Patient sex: F
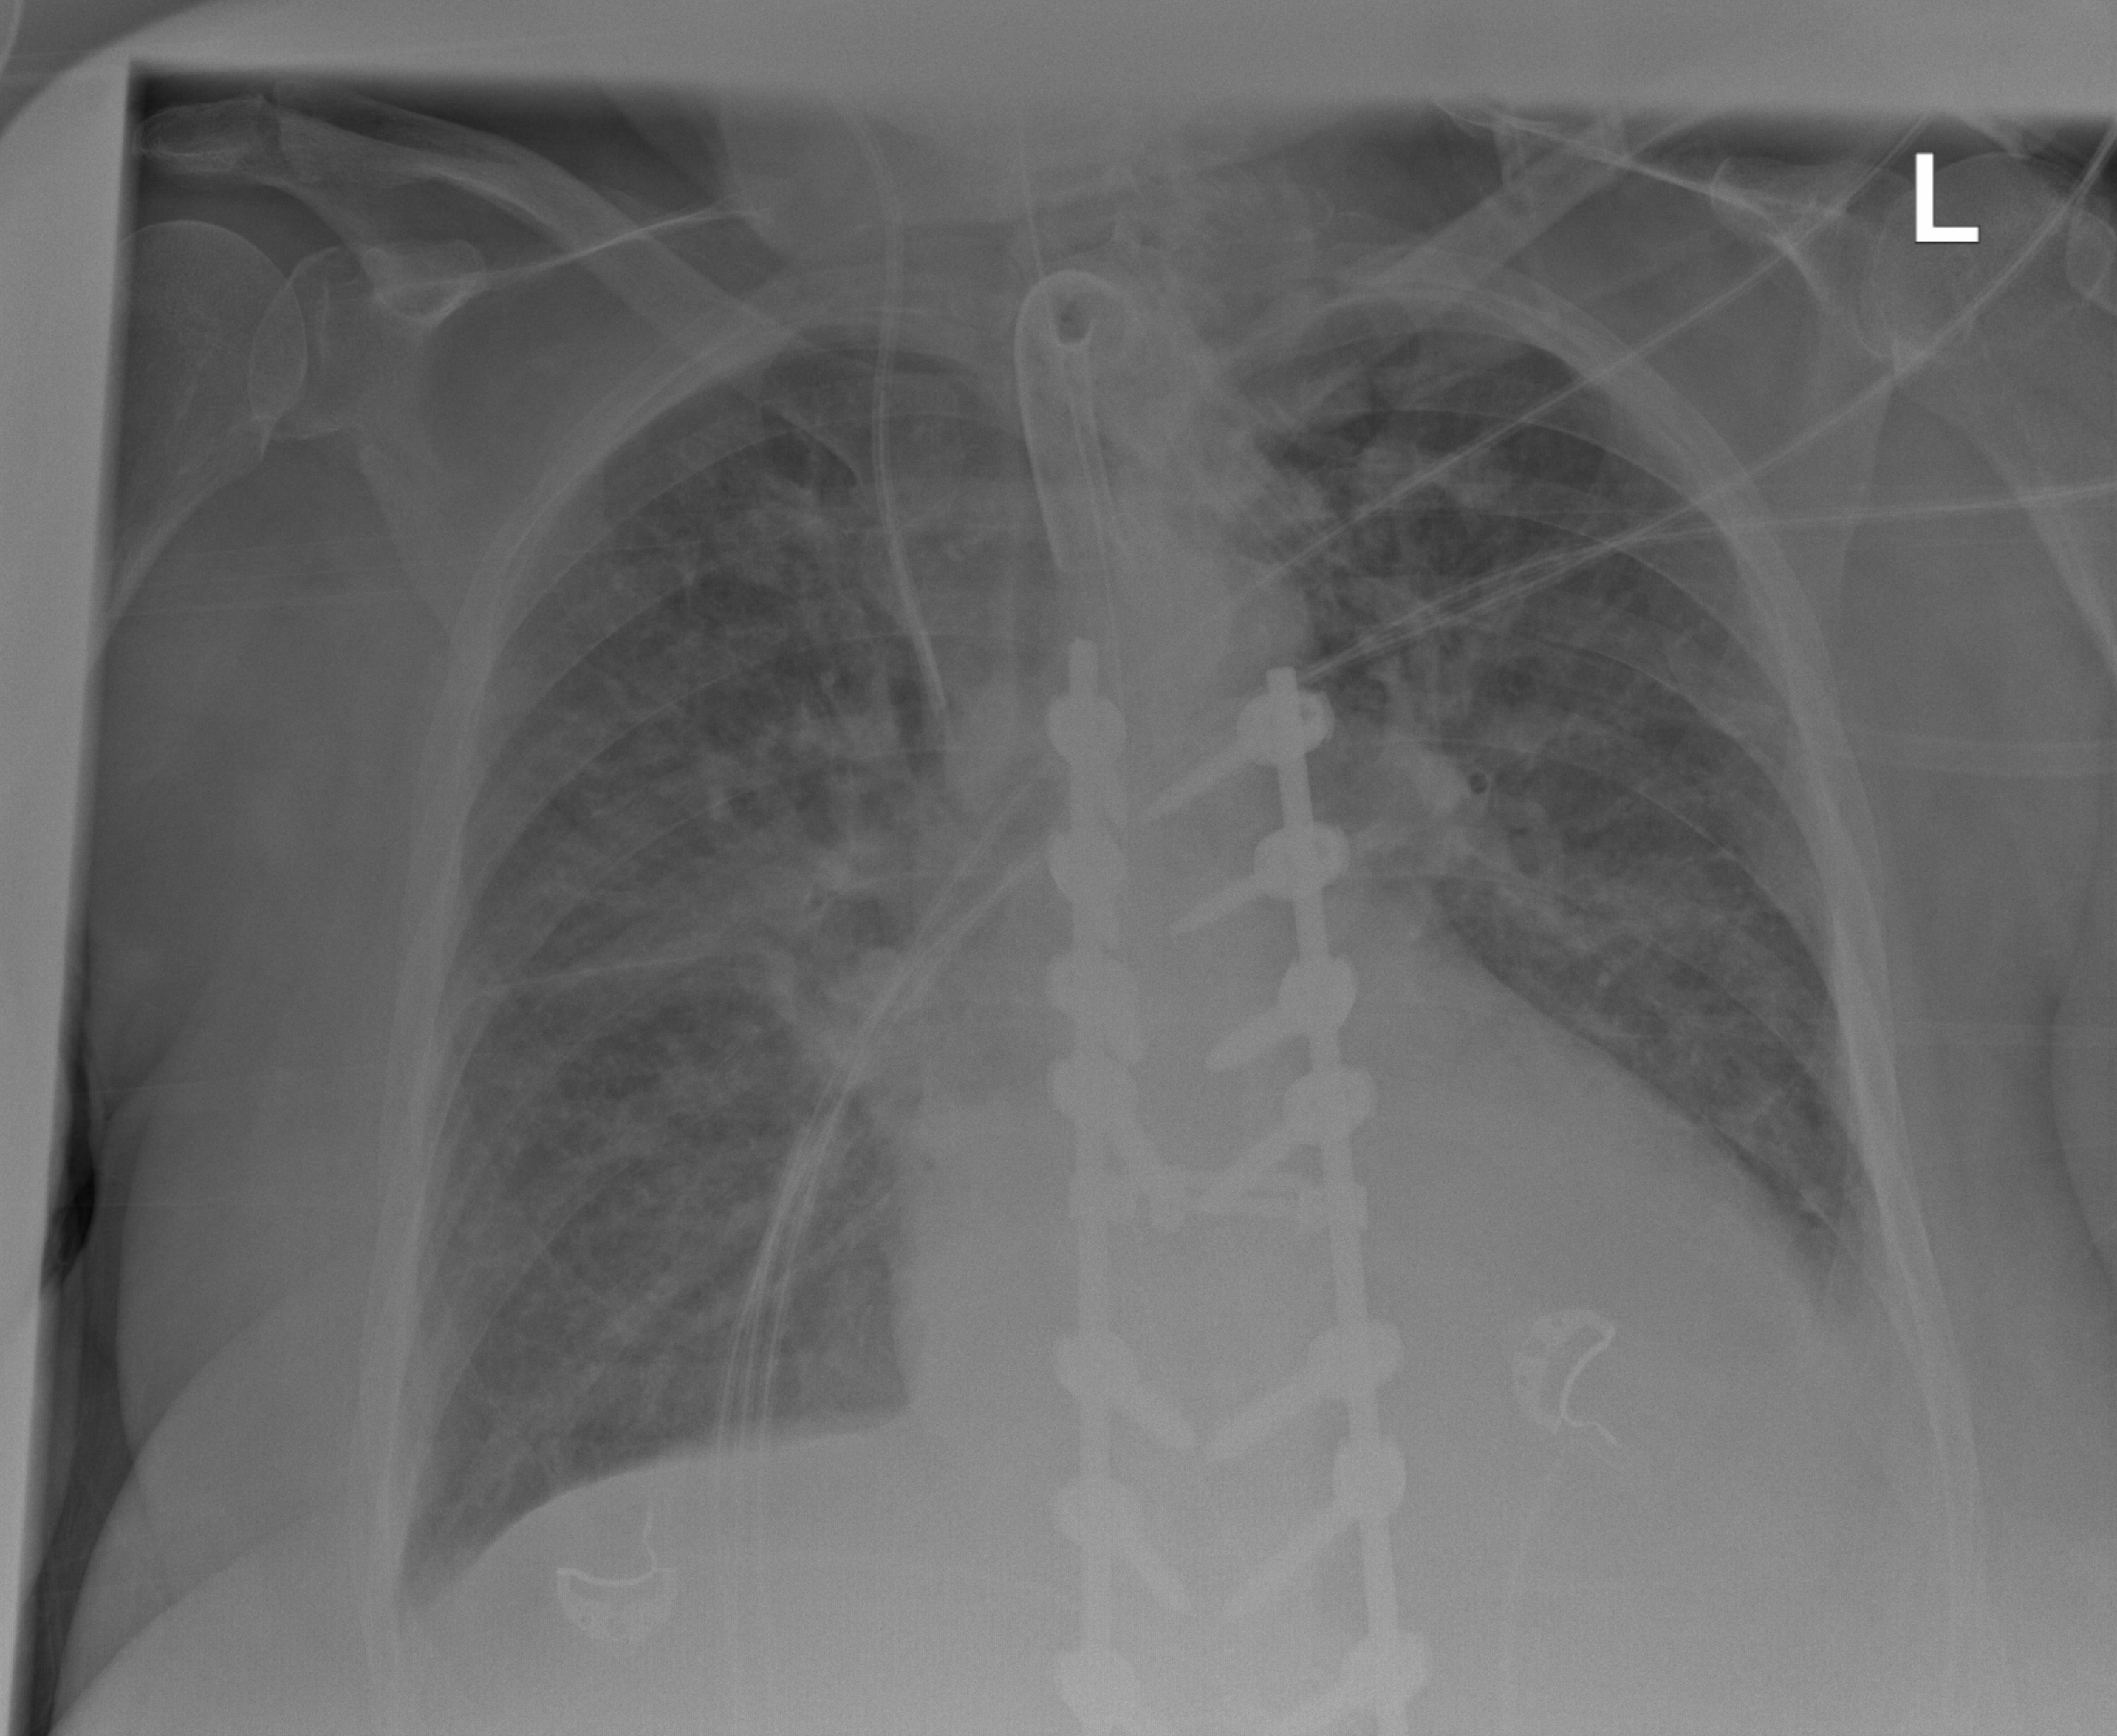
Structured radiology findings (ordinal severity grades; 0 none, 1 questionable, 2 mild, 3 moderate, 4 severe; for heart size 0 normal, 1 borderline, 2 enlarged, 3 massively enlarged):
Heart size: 2
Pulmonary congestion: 2
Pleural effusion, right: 1
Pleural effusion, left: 2
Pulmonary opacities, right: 0
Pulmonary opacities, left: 0
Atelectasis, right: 0
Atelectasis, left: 2